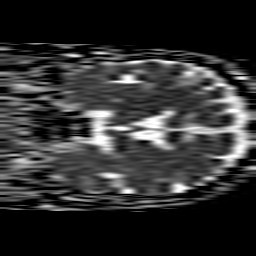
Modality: ADC
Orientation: coronal
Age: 54
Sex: male
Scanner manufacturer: philips
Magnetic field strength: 1.5 T
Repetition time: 3.509 s
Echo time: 0.09257 s